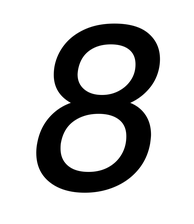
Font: Poppins-MediumItalic